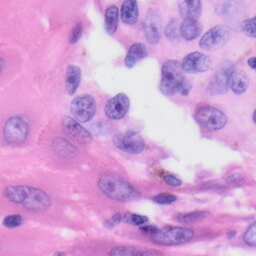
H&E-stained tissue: Skin